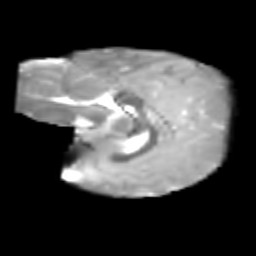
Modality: T2w
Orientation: sagittal
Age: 6
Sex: female
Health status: healthy